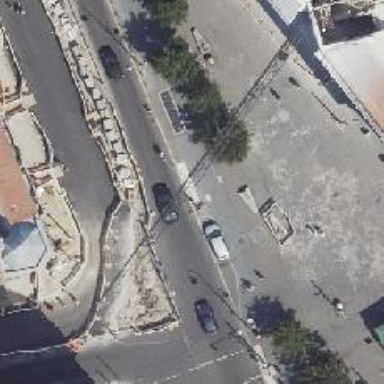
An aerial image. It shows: Pole with traffic signals.